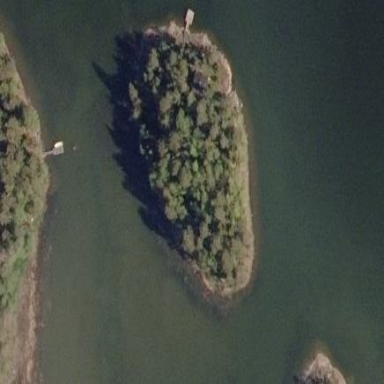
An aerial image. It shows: Islet located along the natural coastline.